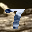
Label: 7